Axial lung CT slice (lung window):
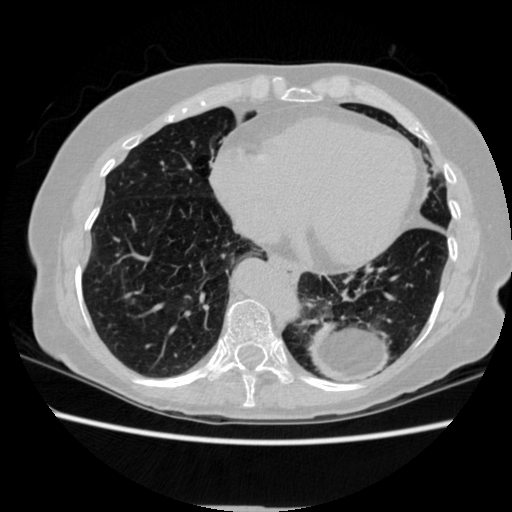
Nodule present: no